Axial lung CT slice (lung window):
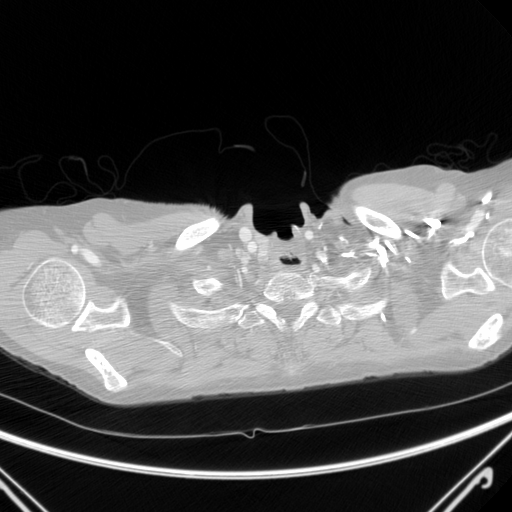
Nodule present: no